Interaction volume radius: 10 \u00c5
Interaction volume height: 15 \u00c5
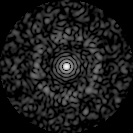
Disorder parameter: 0.8215